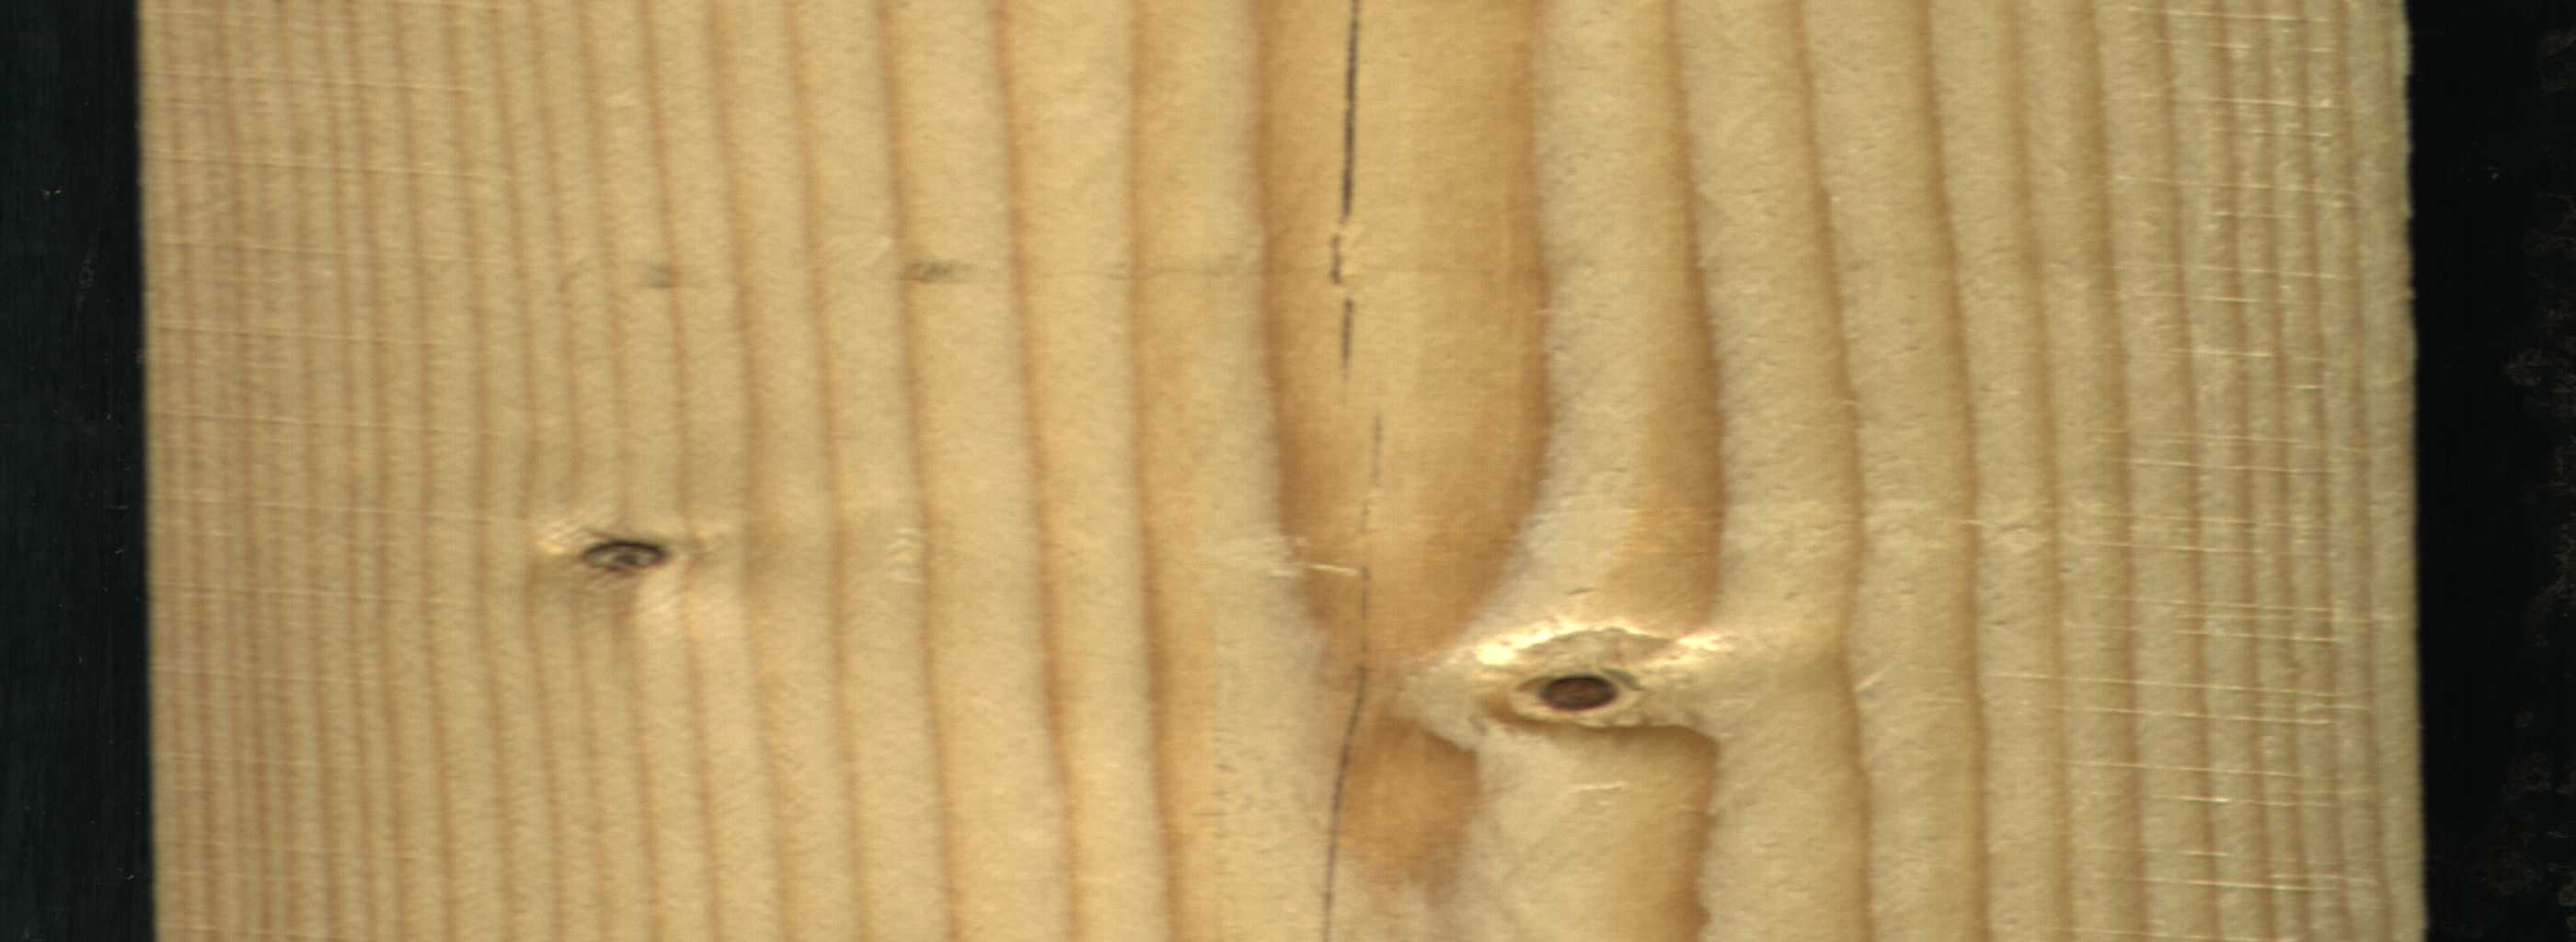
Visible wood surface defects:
Crack
Crack
Dead_Knot
Dead_Knot